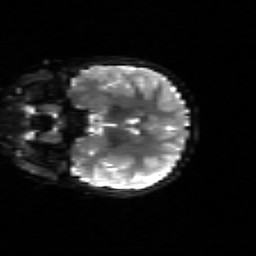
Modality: sbref
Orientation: coronal
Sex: female
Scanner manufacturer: siemens
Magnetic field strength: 3 T
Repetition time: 5 s
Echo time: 0.071 s